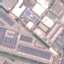
Land use / land cover class: Industrial